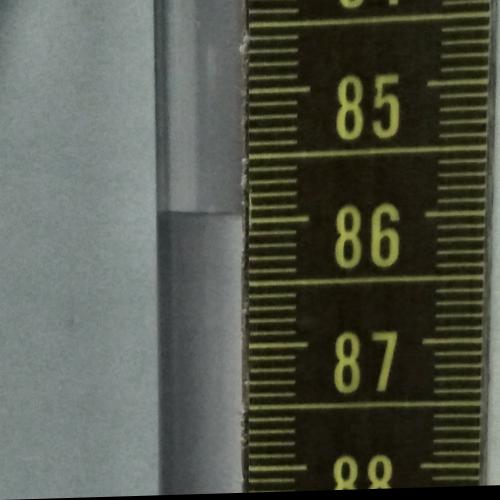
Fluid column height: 85.9 cm